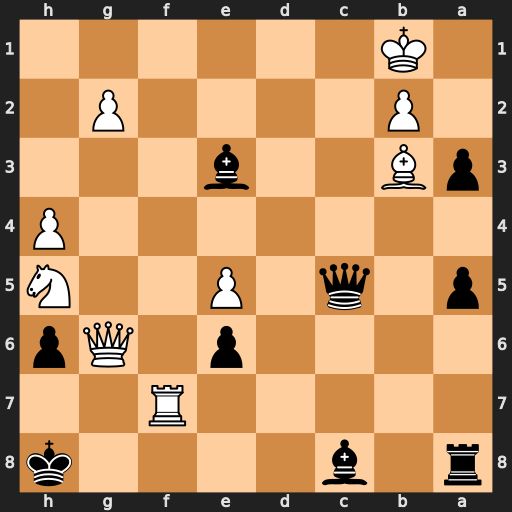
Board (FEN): r1b4k/5R2/4p1Qp/p1q1P2N/7P/pB2b3/1P4P1/1K6
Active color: b
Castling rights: -
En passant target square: -
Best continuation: Qc1+ Ka2 Qxb2#